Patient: sex F, age 59
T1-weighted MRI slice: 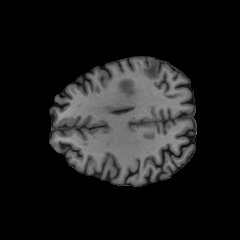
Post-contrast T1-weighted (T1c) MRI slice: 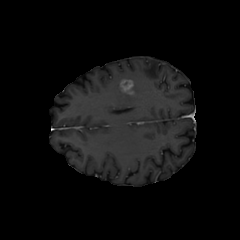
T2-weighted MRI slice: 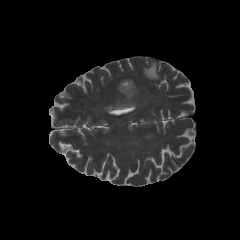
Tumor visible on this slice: yes
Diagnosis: Glioblastoma, IDH-wildtype
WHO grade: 4